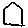
Label: house